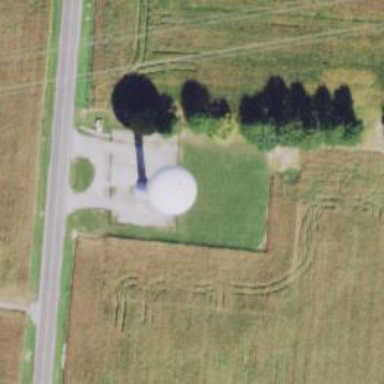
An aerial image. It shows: Water tower that is man-made.